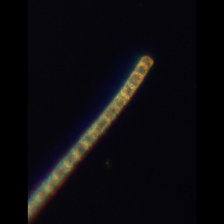
Taxon: Chaetoceros
Group: Diatoms